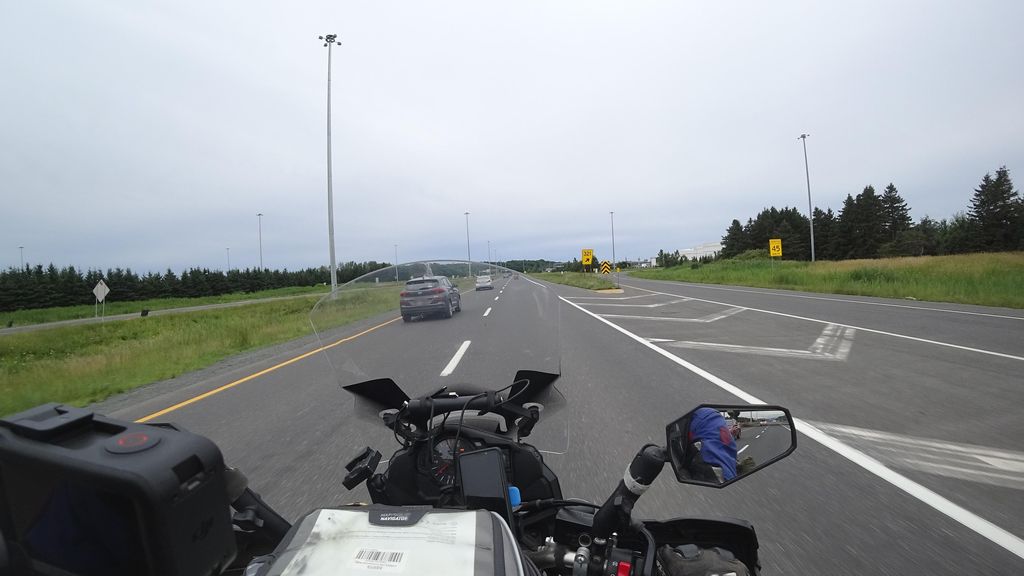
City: quebec_city